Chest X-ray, AP view. Patient: 44 years old, sex F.
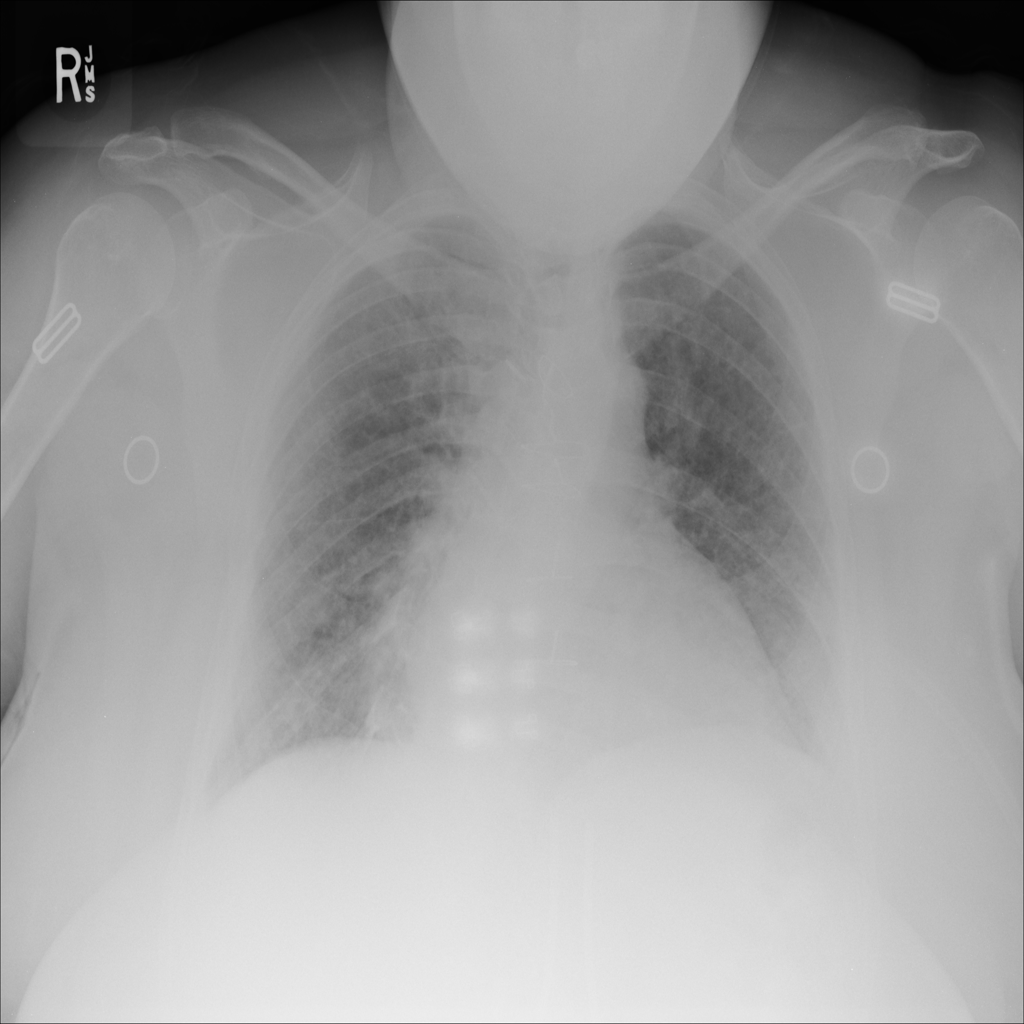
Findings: Cardiomegaly